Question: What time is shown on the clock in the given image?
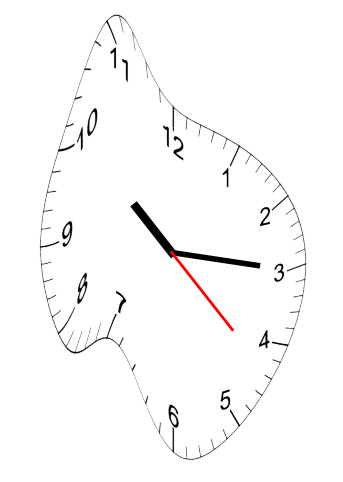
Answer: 10:15:22